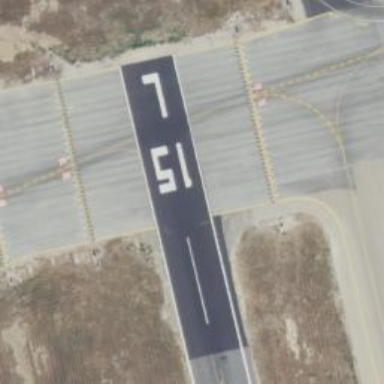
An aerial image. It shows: View of taxiway at the airport.